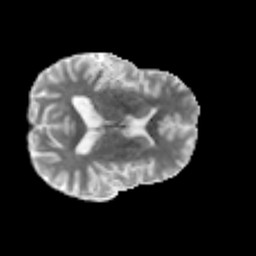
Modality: MD
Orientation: axial
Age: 35
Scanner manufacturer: philips
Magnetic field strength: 3 T
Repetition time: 8.611 s
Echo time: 0.1268 s